Question: I got multiple EntititySets which I want to update in my SAP Backend, therefore I fetch my data (payload) as JSON and put it in a request (its successfully in the node "data"):
Code:
'''
var oTreeJSON = oTreeTable.getModel().getProperty("/root");
var oModel = sap.ui.getCore().getModel();
var batchChanges = [];
for (var i = 0; i < oTreeAll.length; i++) {
batchChanges.push(oModel.createBatchOperation("/sap/opu/odata/sap/MY_SERVICE/?$batch", "POST", oTreeAll[i]));
}
oModel.submitBatch();
'''
My Request looks like this:

Where should it arrive in SAP (which method)? What am I doing wrong, there is no error anywhere, but no call arrived in my backend... Glad about every hint! Thanks.
'''
var oEntry = {};
oEntry.MyId = "<PHONE>";
oEntry.Value = "300";
batchChanges.push(oModel.createBatchOperation("MyEntitySet", "POST", oEntry, null));
oModel.addBatchChangeOperations(batchChanges);
oModel.setUseBatch(true);
oModel.submitBatch();
'''
For the record, method calls:
- - -
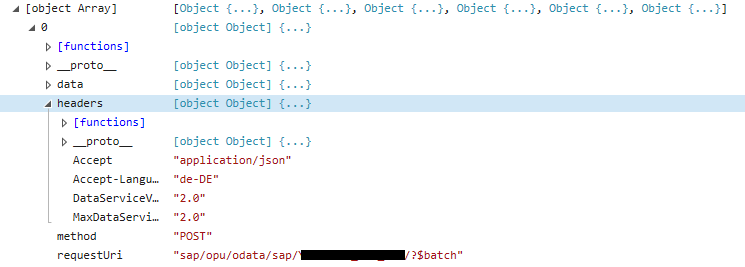
Answer: '''
oModel.addBatchChangeOperations(batchChanges);
oModel.setUseBatch(true);
'''
In case you need set a breakpoint in backend for batch operations, just set a break point in method 'CHANGESET_BEGIN' or 'CHANGESET_END'.